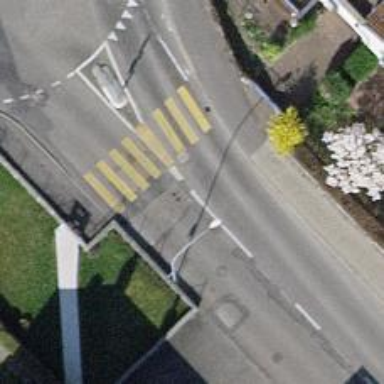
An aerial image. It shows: Residential road with asphalt surface and sidewalk.